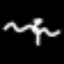
Label: squiggle